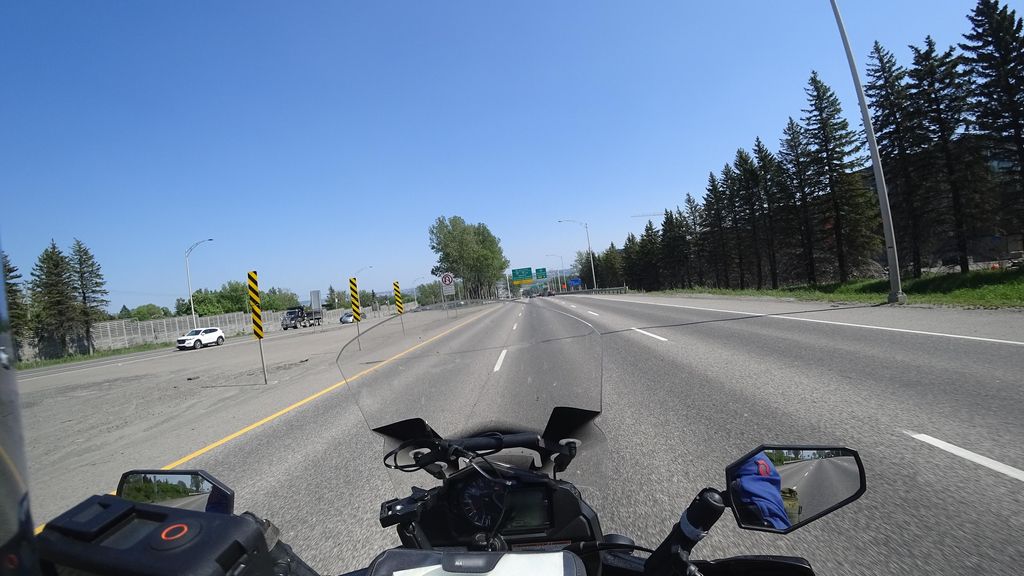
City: quebec_city